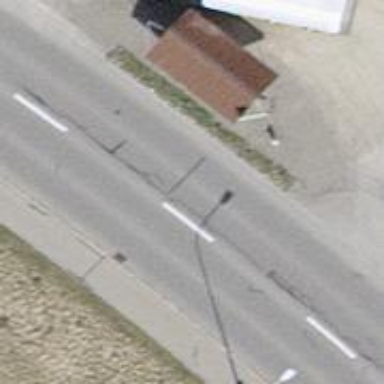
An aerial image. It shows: Primary highway with asphalt surface. There is sidewalk on the left side.